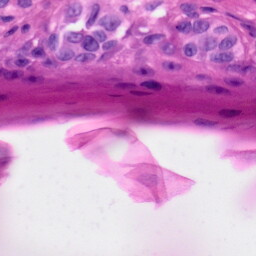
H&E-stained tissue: Skin